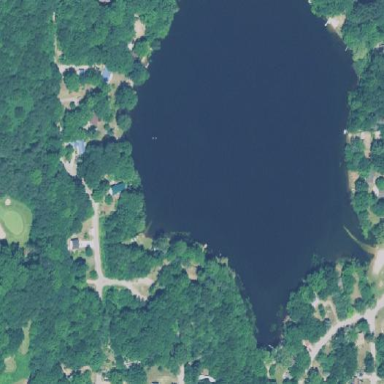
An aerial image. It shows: Serene lake.